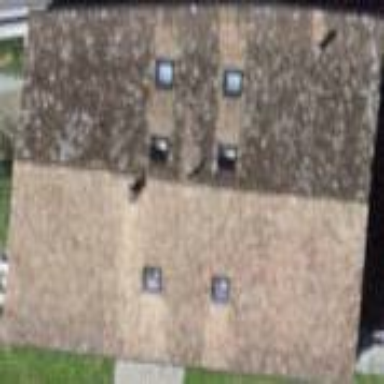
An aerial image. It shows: Gabled roof hotel.